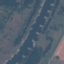
Label: River